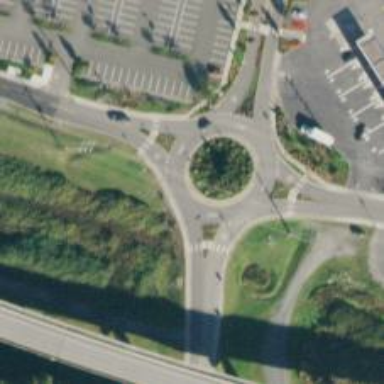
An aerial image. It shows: Unclassified road featuring roundabout.